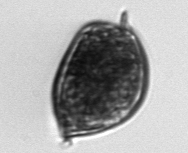
Label: Prorocentrum_micans